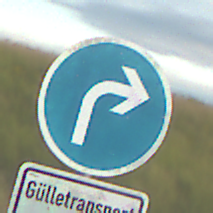
Verkehrszeichen: VorgeschriebeneFahrtrichtungRechts
Zusatzzeichen unten: BesondereFahrzeugeUndTransportgueter12
Umgebung: Outdoor, RoadRail
Tageszeit: SunriseSunset
Wetter: PartlyCloudy
Licht: Natural
Jahreszeit: NotSpecified
Kontrast: MediumContrast